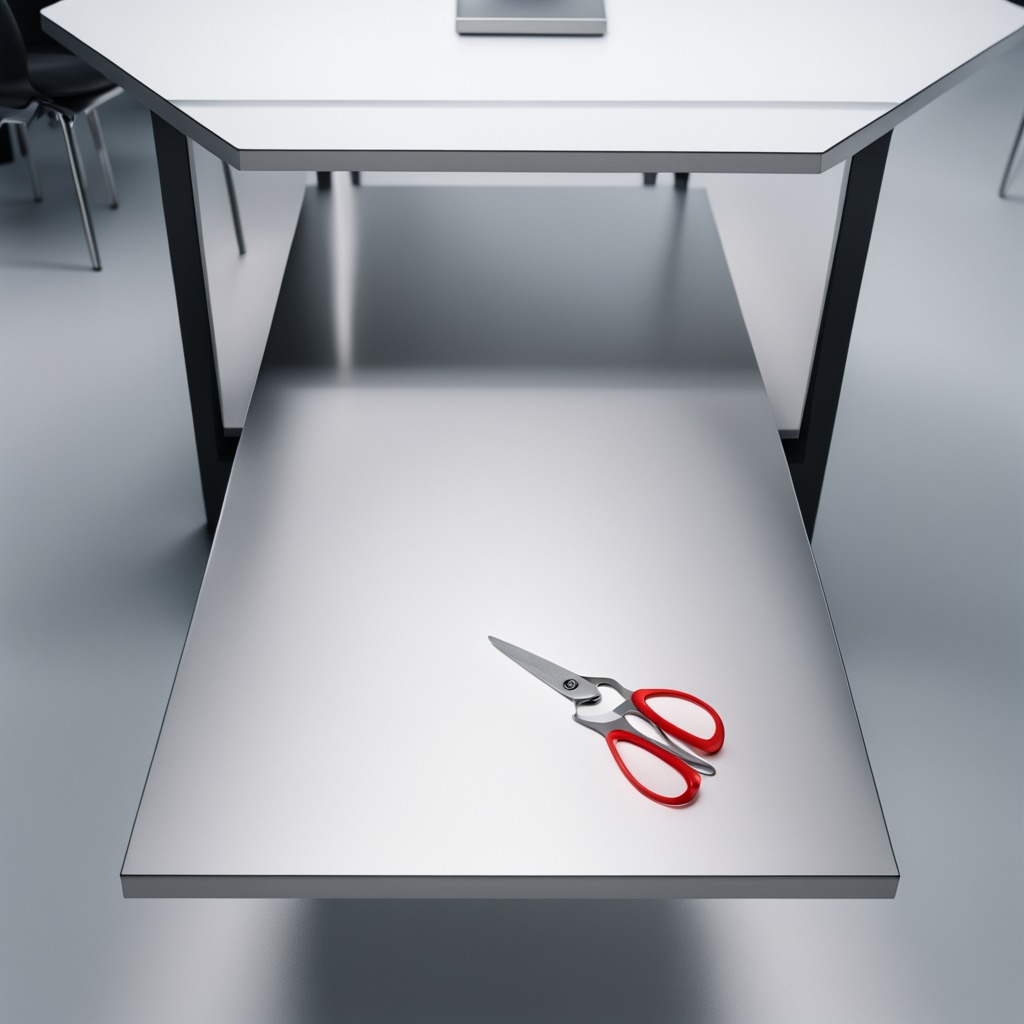
A scissor lies on the stainless steel table in a high-end prototyping lab.